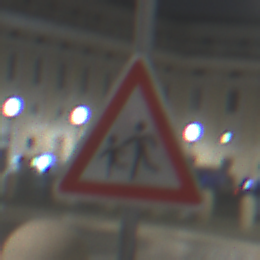
Verkehrszeichen: KinderRechts
Umgebung: Outdoor, Urban
Tageszeit: Night
Wetter: PartlyCloudy
Licht: Artificial
Jahreszeit: NotSpecified
Kontrast: HighContrast